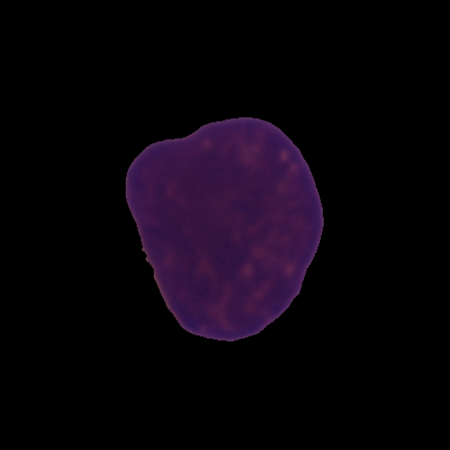
Label: cancer